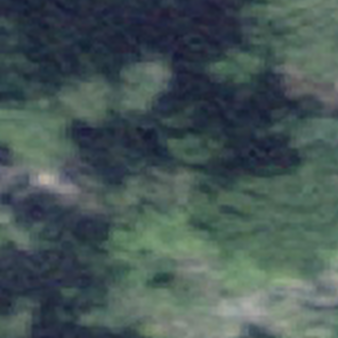
Label: other